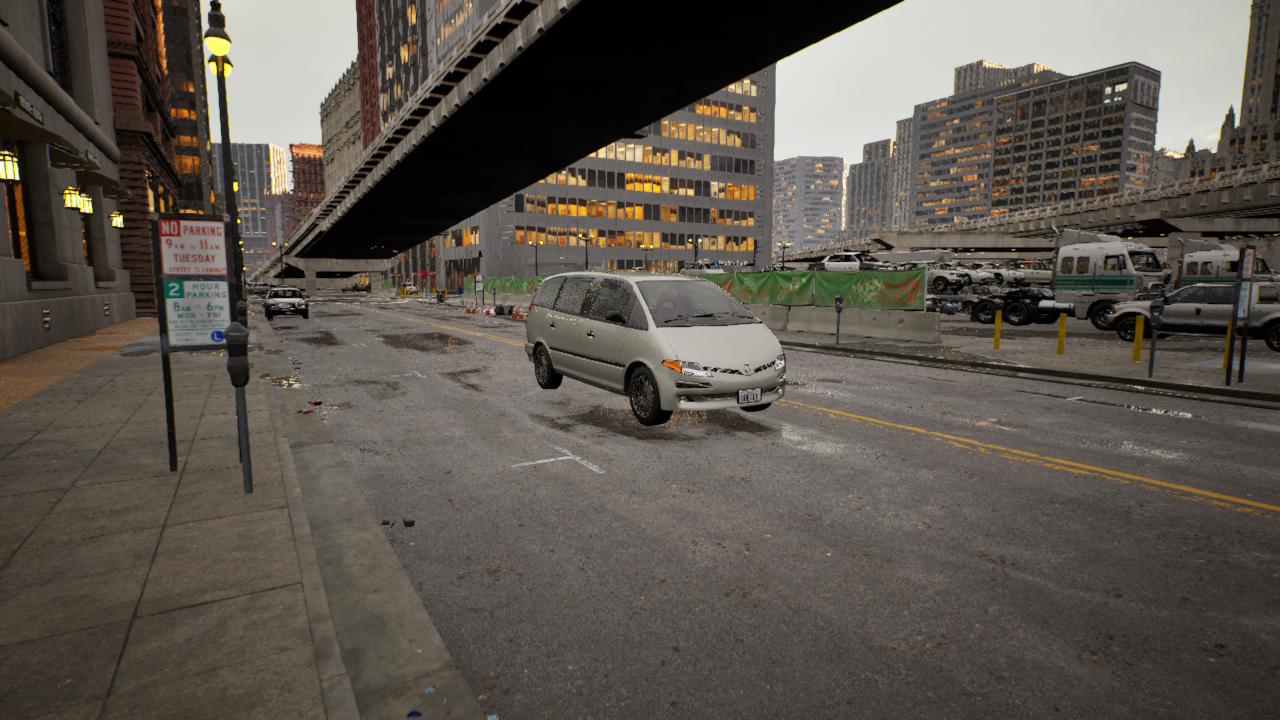
Venue: downtown
Lighting: golden hour
Vehicle rig: minivan